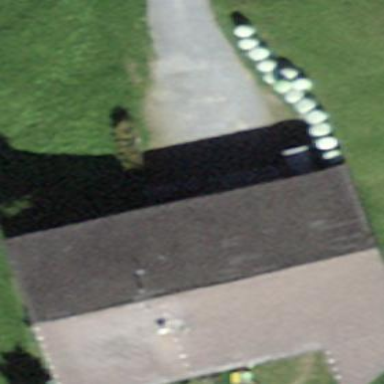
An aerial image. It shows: Farm building.